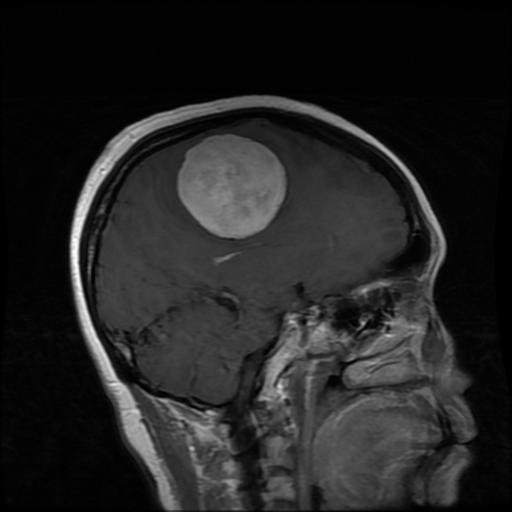
Label: meningioma